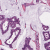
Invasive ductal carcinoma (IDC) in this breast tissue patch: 1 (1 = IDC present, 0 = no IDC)